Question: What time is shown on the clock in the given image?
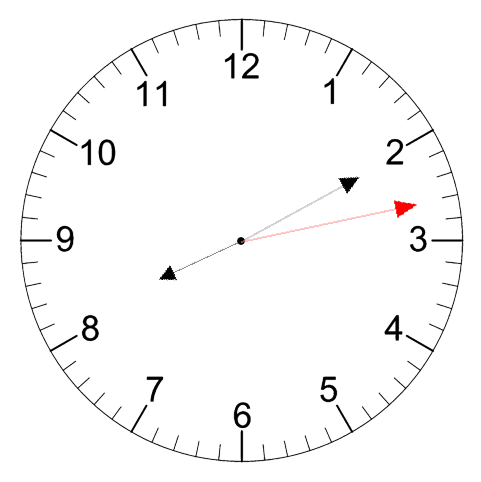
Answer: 08:10:13